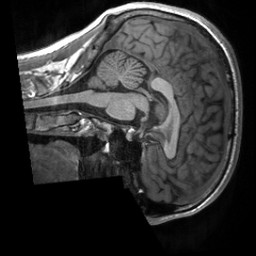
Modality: T1w
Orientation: sagittal
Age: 22
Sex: male
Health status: healthy
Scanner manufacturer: siemens
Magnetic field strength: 3 T
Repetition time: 2 s
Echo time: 0.00232 s